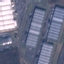
Label: Industrial